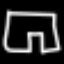
Label: pants